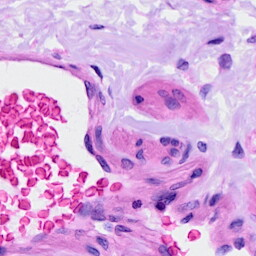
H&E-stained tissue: Ovarian